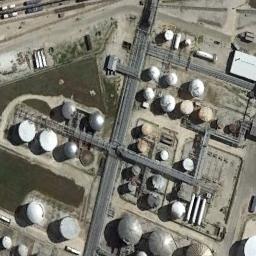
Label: storage_tank